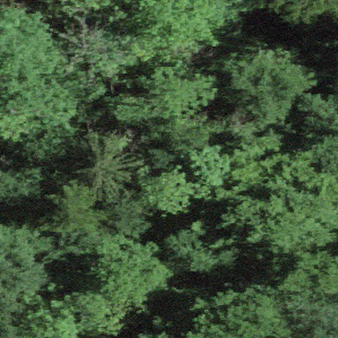
Label: other